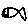
Label: fish